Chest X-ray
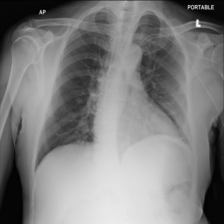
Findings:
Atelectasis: negative
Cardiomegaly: negative
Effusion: negative
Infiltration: negative
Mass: positive
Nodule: negative
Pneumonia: negative
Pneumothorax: negative
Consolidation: negative
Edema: negative
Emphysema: negative
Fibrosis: negative
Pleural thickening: negative
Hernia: negative